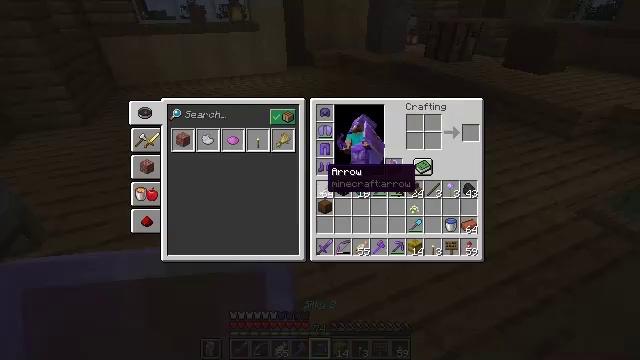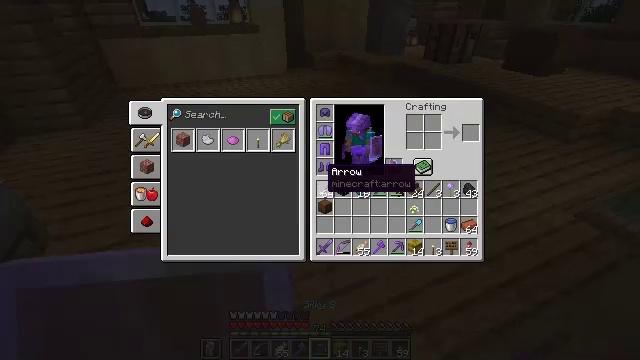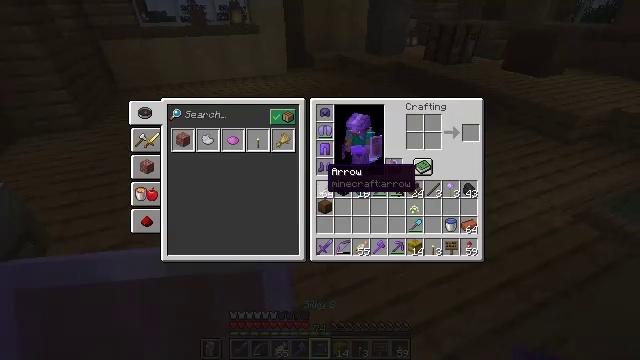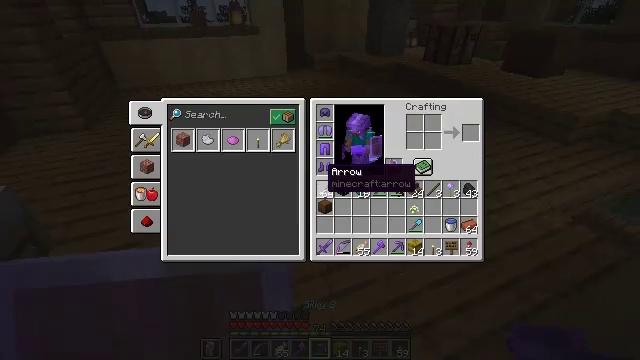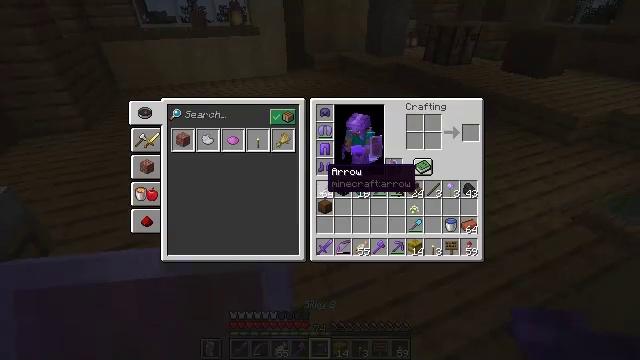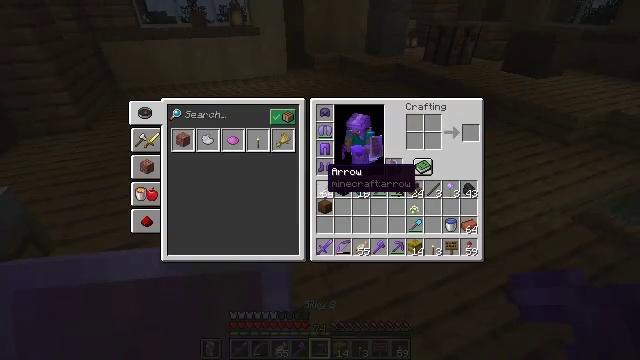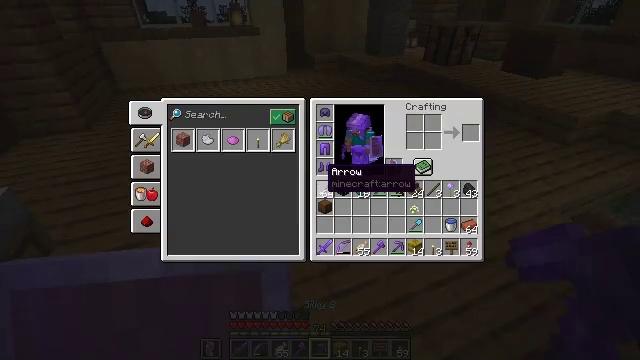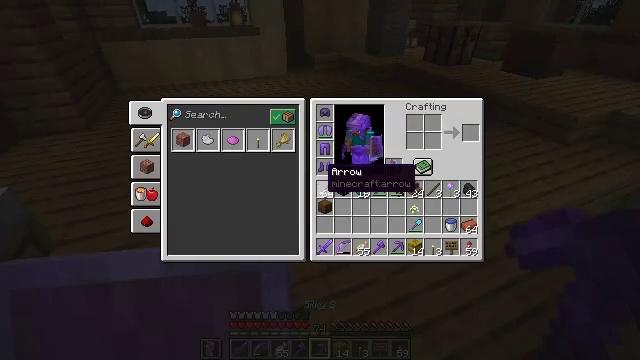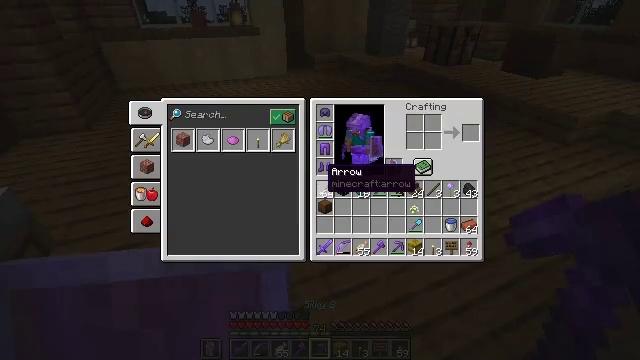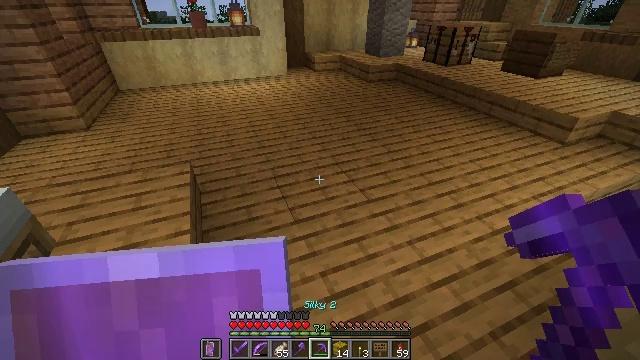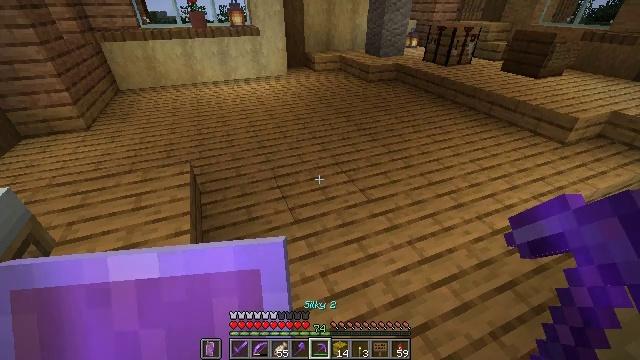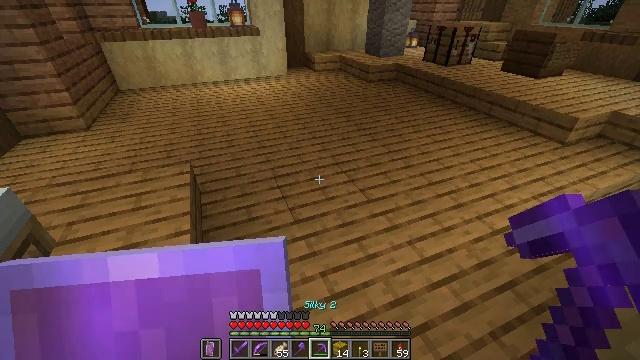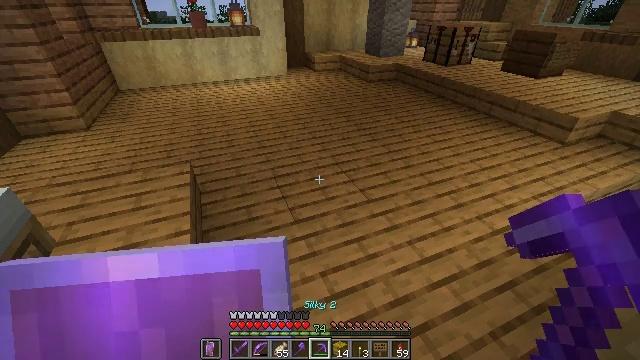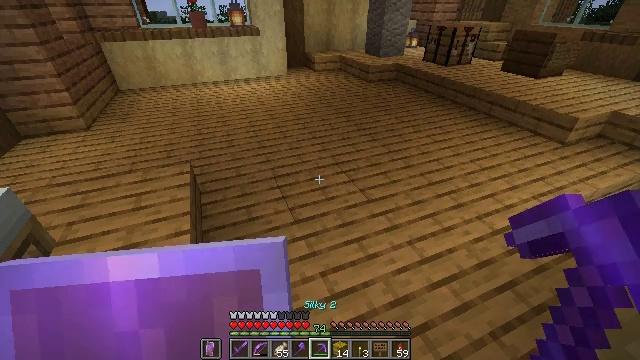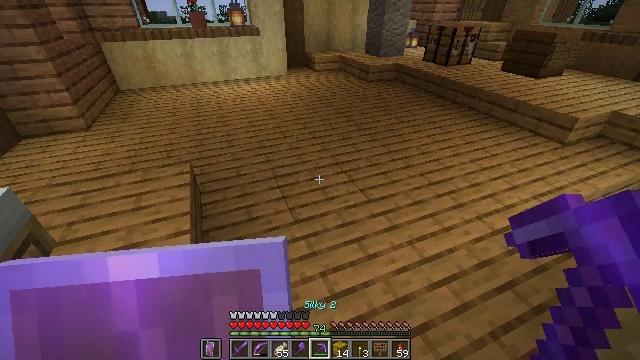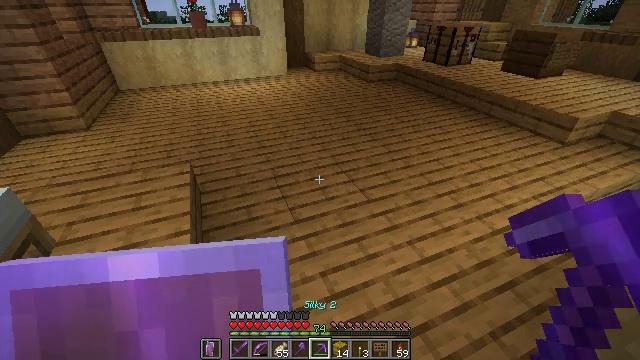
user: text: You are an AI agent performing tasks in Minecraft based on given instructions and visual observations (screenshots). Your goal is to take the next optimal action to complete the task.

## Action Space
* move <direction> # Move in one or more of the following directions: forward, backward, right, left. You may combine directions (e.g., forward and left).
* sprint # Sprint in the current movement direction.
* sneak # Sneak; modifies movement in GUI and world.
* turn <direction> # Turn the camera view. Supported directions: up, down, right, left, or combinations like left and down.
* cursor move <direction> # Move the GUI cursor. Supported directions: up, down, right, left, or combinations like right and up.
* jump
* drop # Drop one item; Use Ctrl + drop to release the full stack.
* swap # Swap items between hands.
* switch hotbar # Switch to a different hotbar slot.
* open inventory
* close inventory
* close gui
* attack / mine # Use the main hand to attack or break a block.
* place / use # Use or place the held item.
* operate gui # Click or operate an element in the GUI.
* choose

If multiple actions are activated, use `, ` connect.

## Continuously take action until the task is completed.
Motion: motion action
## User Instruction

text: Form a flower pot using the bricks.
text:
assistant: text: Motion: open inventory
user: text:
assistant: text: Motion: open inventory
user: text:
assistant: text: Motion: no_op
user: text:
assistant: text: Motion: no_op
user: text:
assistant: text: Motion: no_op
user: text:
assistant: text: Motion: no_op
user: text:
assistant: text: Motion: no_op
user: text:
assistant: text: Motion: no_op
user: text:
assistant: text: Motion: no_op
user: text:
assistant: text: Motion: no_op
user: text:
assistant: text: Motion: no_op
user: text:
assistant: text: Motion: no_op
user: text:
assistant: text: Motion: no_op
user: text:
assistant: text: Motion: no_op
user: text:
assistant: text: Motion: no_op
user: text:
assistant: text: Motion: no_op
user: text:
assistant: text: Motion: move forward
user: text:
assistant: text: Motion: move forward, turn right and up
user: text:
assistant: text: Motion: move forward, turn right and up
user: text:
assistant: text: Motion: move forward, turn up
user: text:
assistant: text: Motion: move forward
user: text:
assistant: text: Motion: move forward, turn up
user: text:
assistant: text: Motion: move forward, turn right and up
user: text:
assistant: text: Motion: move forward
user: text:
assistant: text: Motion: move forward
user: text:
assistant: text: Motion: move forward
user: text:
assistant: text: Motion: move forward
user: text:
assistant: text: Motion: move forward
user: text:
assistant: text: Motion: move forward
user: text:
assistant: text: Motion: move forward